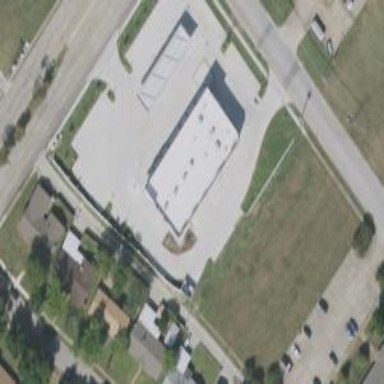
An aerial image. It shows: Retail building.